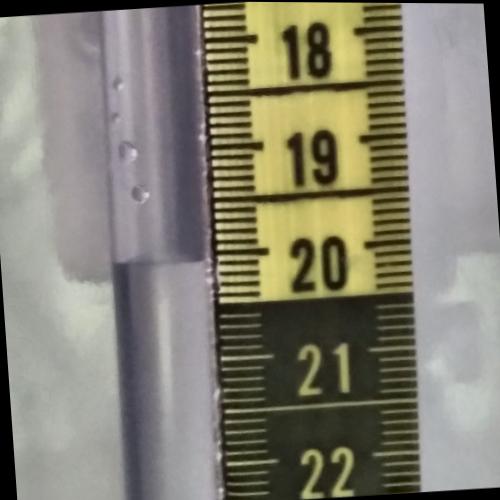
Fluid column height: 20.1 cm